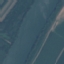
Label: River